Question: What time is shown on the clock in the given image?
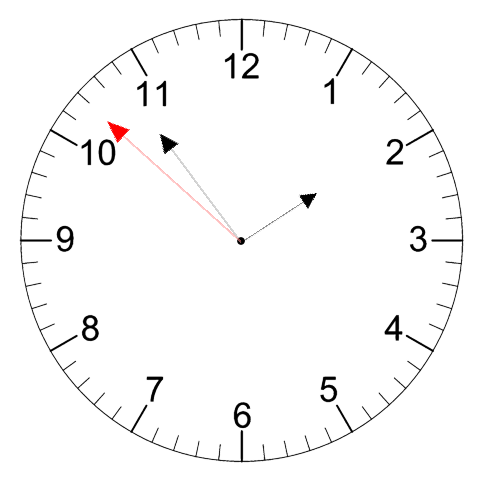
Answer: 01:53:52